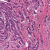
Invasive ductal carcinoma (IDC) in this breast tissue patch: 1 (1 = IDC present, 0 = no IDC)